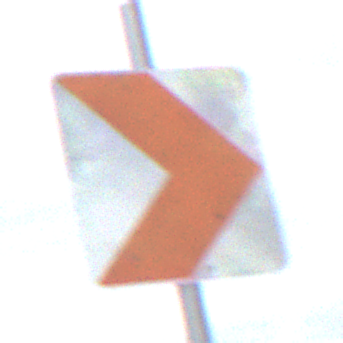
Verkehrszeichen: RichtungstafelnInKurvenKleinLinks
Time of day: Midday
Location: Outdoor (RoadRail)
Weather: PartlyCloudy
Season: NotSpecified
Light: Natural